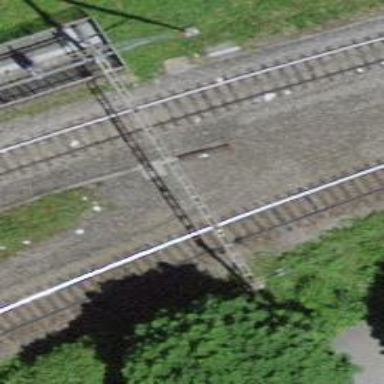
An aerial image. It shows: Single railway track with electrification through contact line.